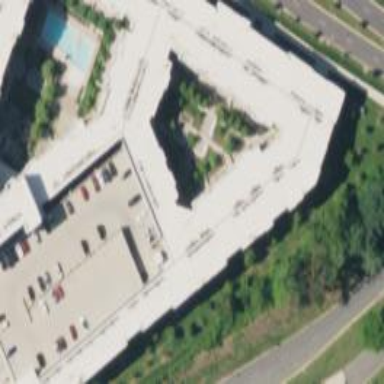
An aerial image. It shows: Multi-storey parking building.